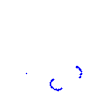
Particle: kaon